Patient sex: M
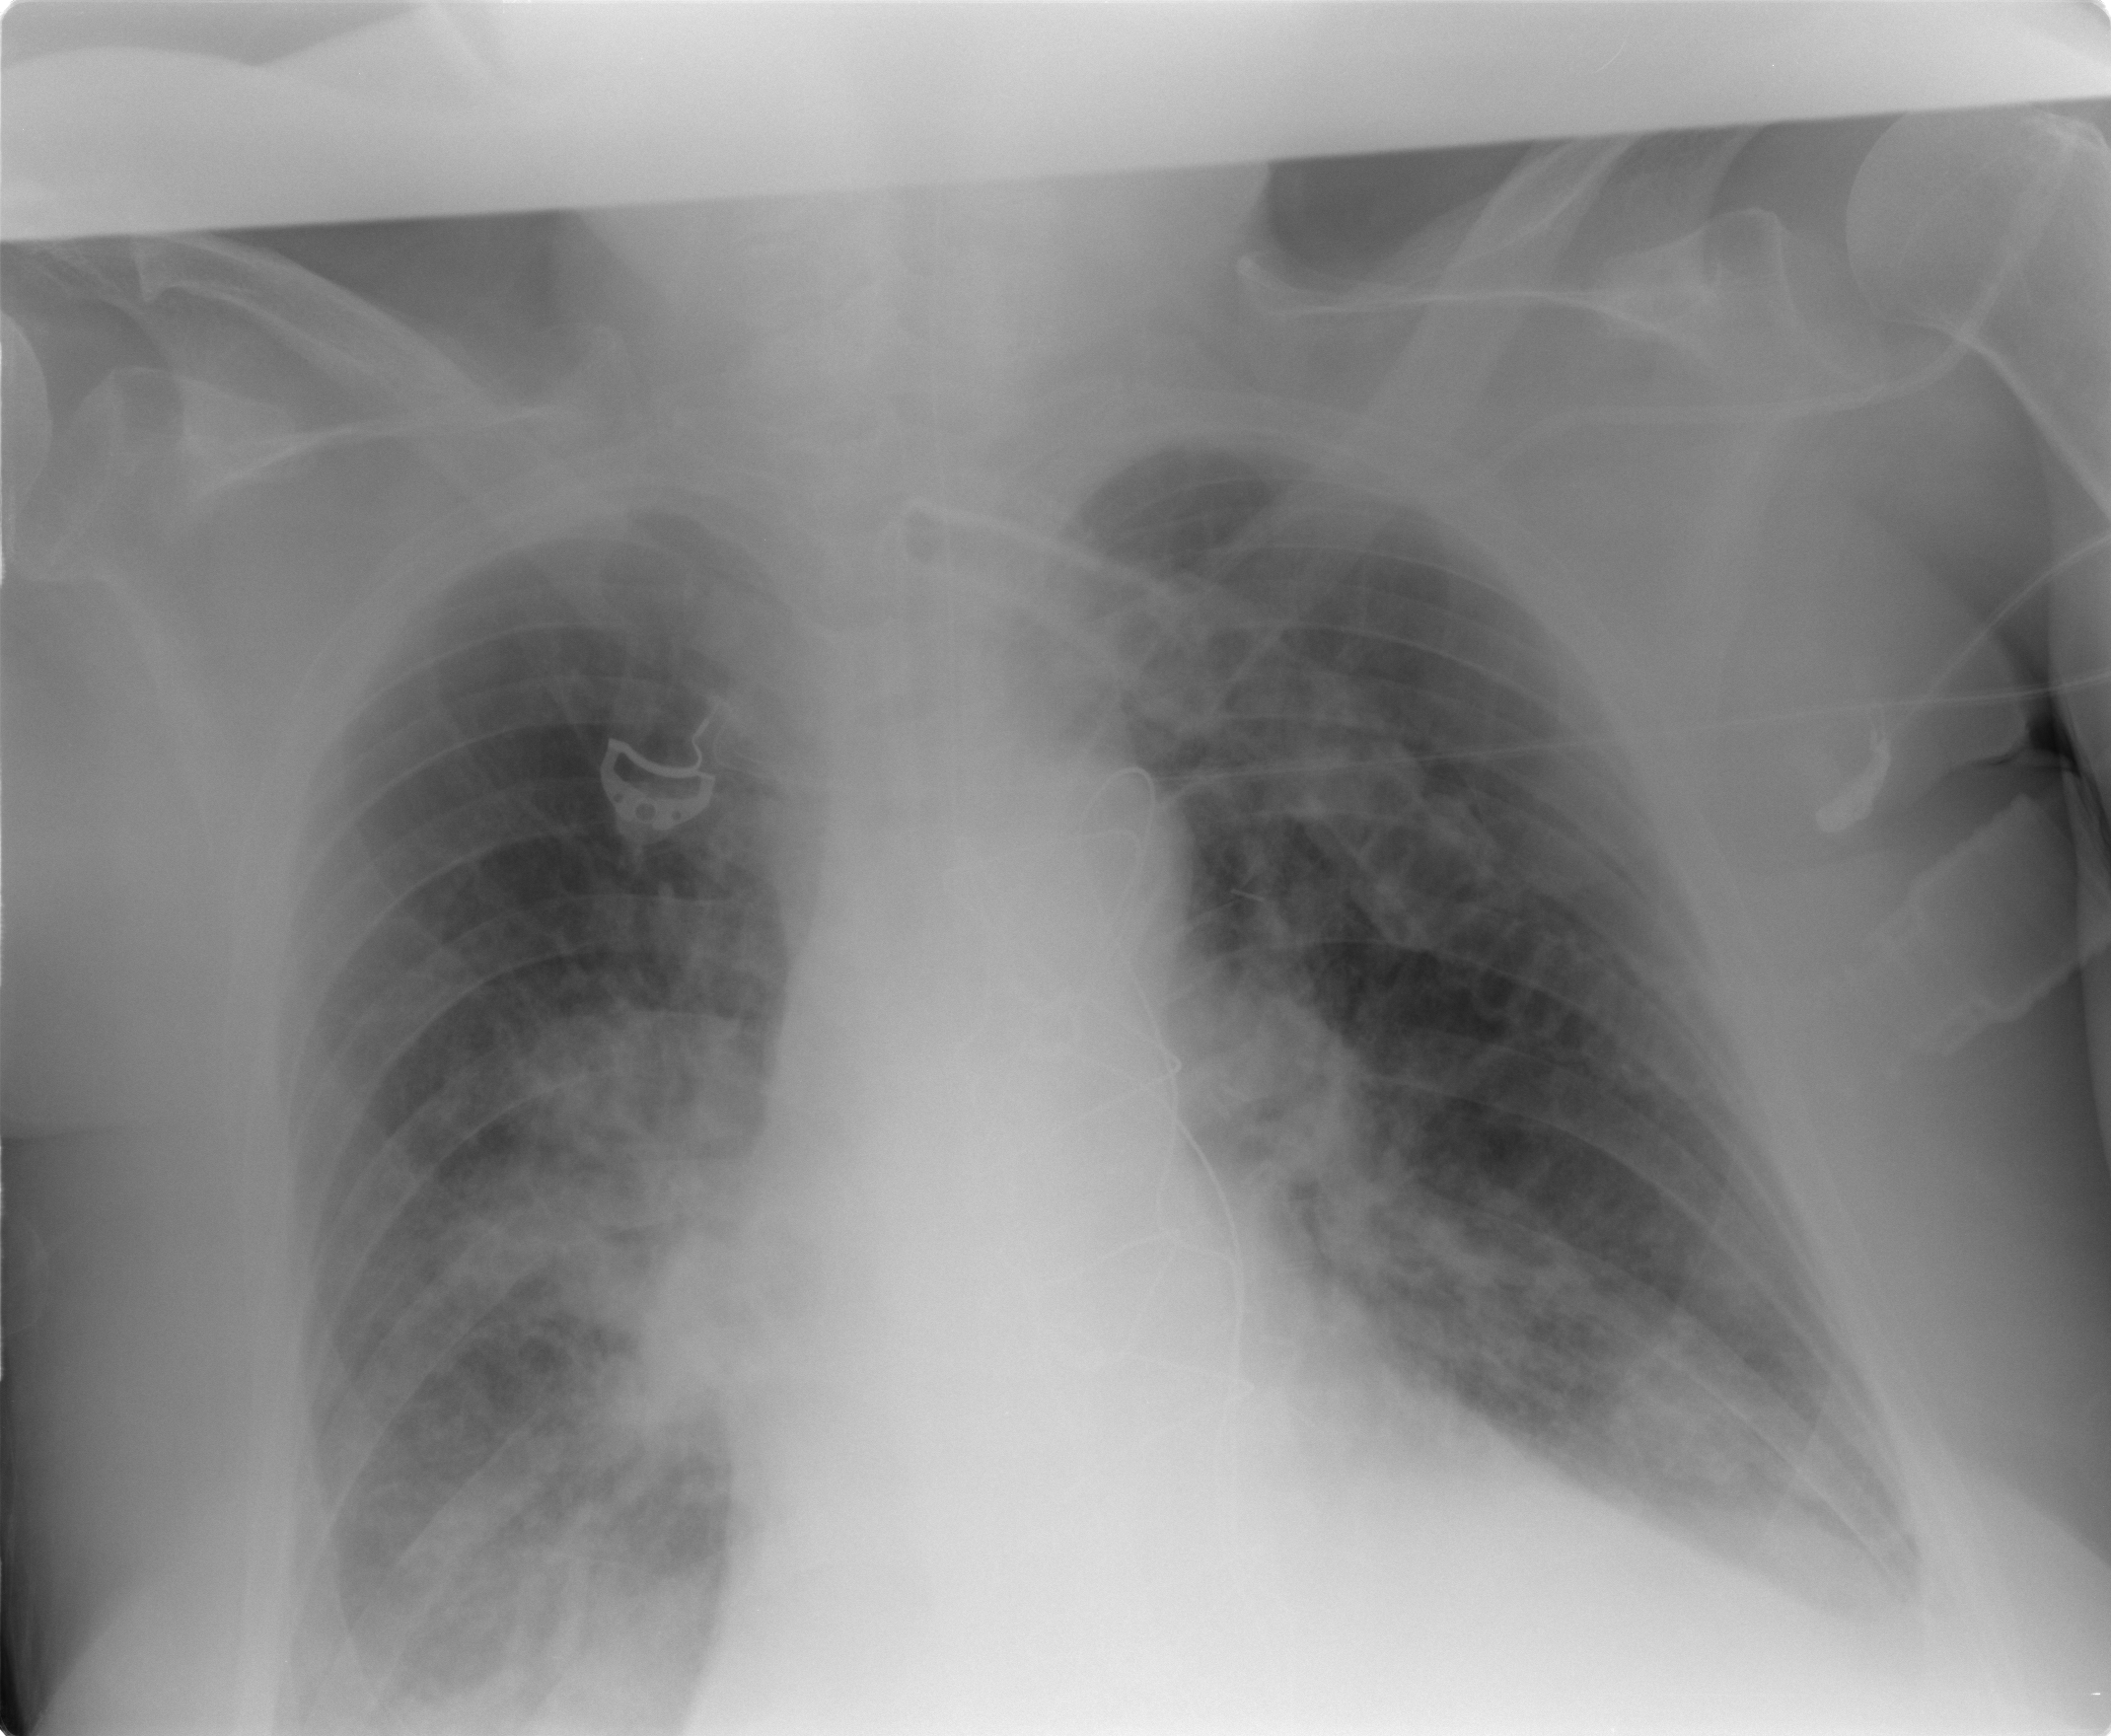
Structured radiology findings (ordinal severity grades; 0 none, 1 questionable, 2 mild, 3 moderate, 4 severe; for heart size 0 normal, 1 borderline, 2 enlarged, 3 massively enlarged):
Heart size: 2
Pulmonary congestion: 2
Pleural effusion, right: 2
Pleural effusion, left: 2
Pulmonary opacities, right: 2
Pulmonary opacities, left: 1
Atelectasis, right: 2
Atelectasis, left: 2